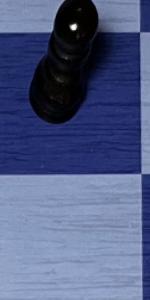
Label: Empty